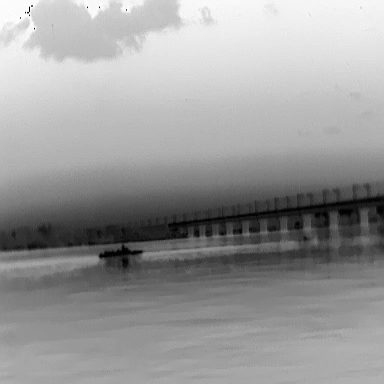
There is a warship in the infrared image.